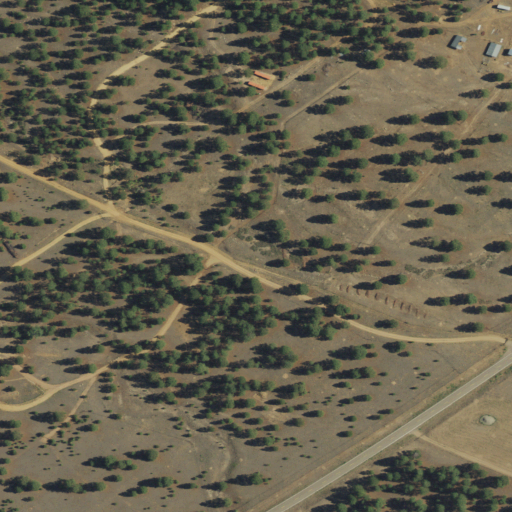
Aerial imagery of valley in New Mexico named Solis Canyon containing shrub, open development, and evergreen forest